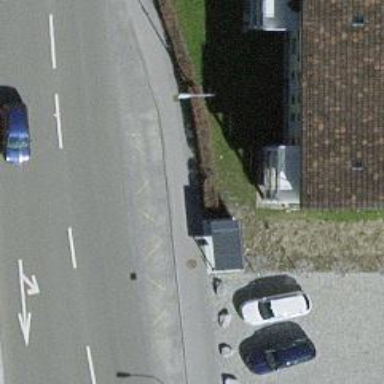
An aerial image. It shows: Bus stop with platform for public transport.